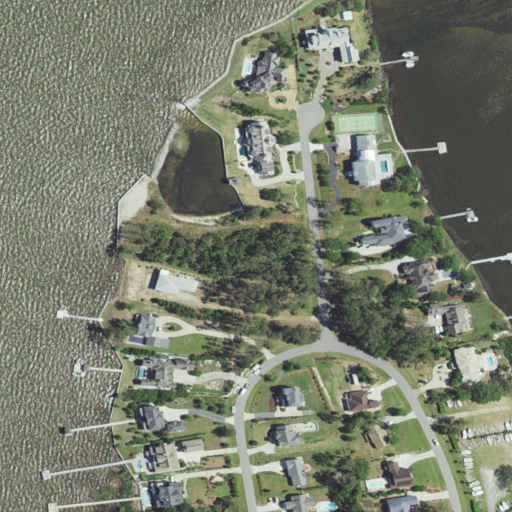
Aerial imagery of cape in North Carolina named Martin Point containing open water, low intensity development, herbaceous wetlands, open development, medium intensity development, woody wetlands, barren land, and evergreen forest